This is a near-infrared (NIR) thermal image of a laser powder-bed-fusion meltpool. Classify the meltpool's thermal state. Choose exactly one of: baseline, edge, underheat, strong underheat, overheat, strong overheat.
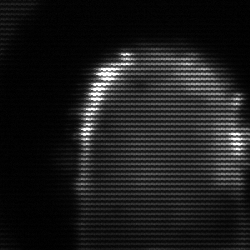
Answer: baseline